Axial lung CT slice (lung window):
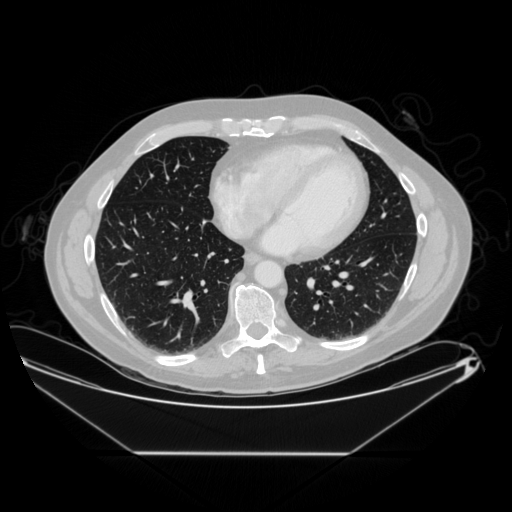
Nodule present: yes
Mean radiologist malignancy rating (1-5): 1